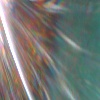
Label: sunburn